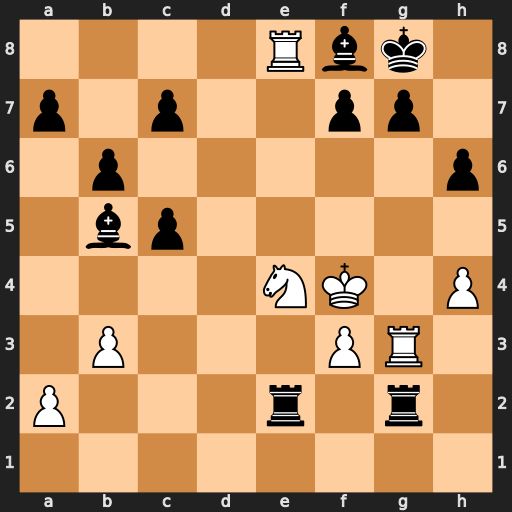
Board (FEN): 4Rbk1/p1p2pp1/1p5p/1bp5/4NK1P/1P3PR1/P3r1r1/8
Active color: w
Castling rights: -
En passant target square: -
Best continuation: Nf6+ Kh8 Rxf8#